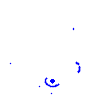
Particle: kaon